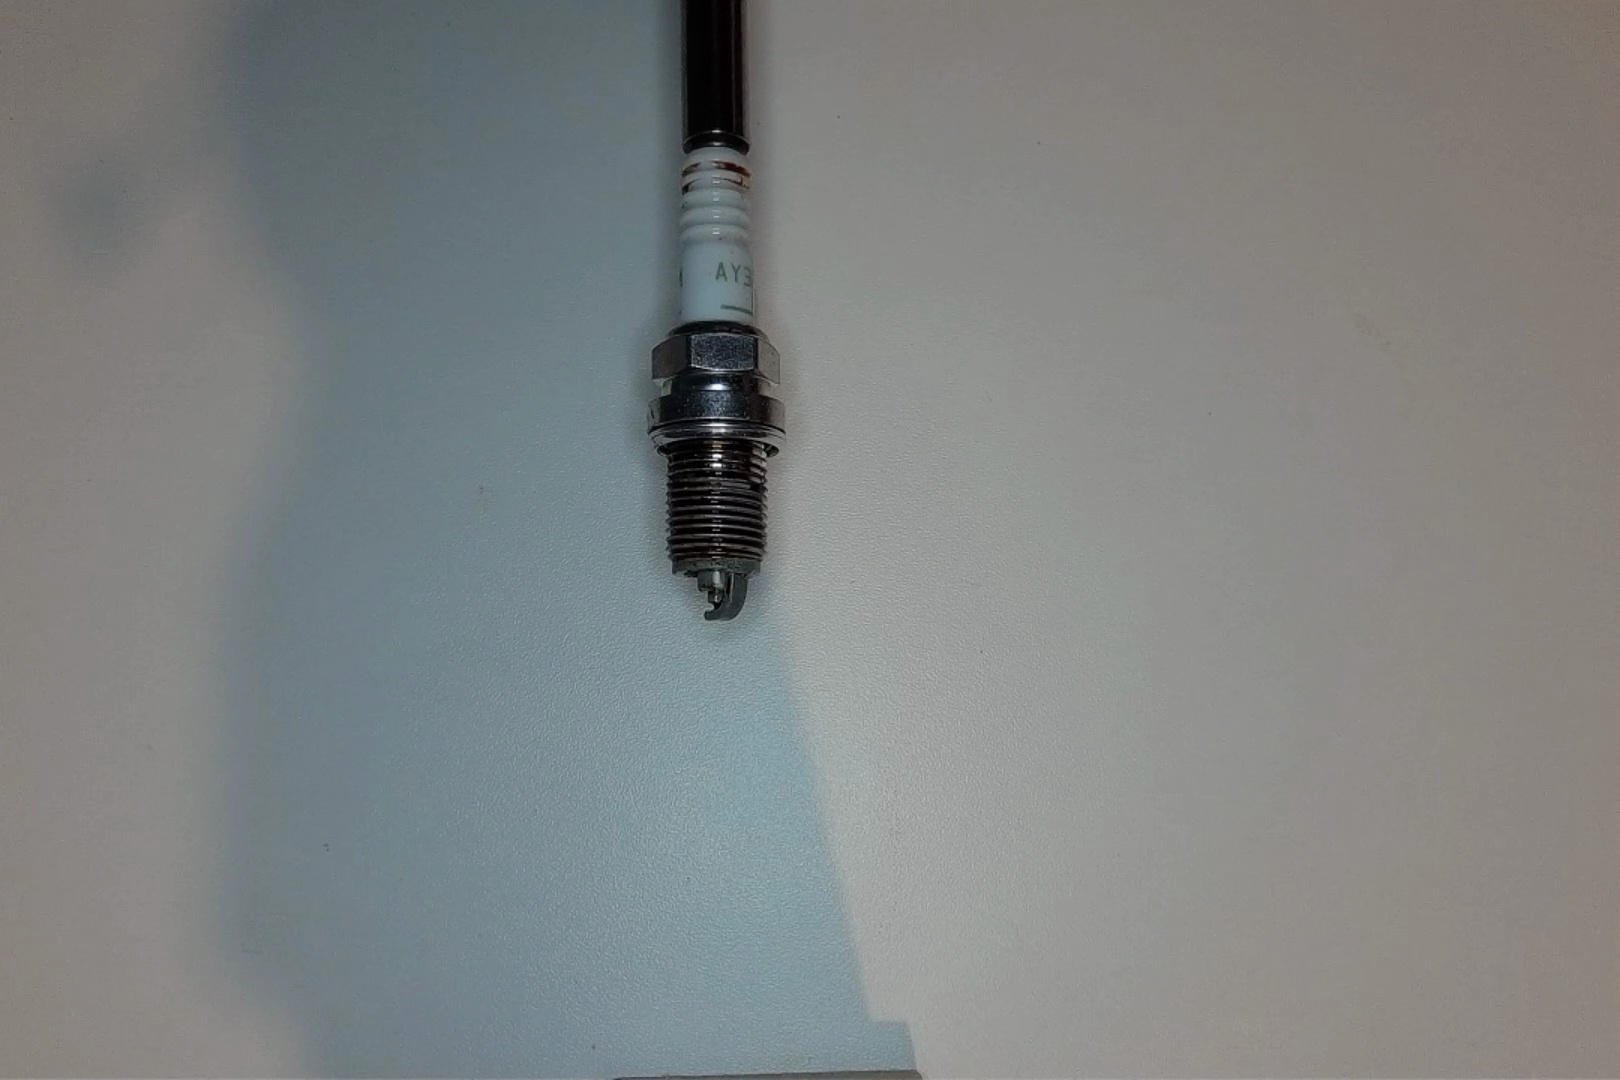
Label: anomaly